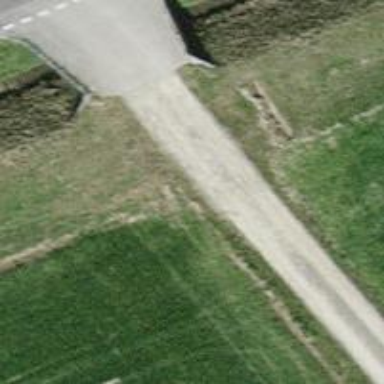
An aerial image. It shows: Unpaved track with grade5 tracktype.